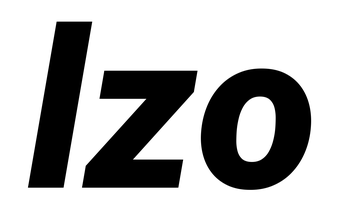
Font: Roboto-Italic_Black_Italic